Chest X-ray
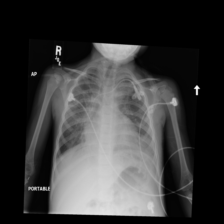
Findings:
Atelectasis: negative
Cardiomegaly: negative
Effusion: negative
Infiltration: positive
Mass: negative
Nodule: negative
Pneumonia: negative
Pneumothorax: negative
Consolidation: positive
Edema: negative
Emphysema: negative
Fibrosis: negative
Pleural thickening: negative
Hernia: negative